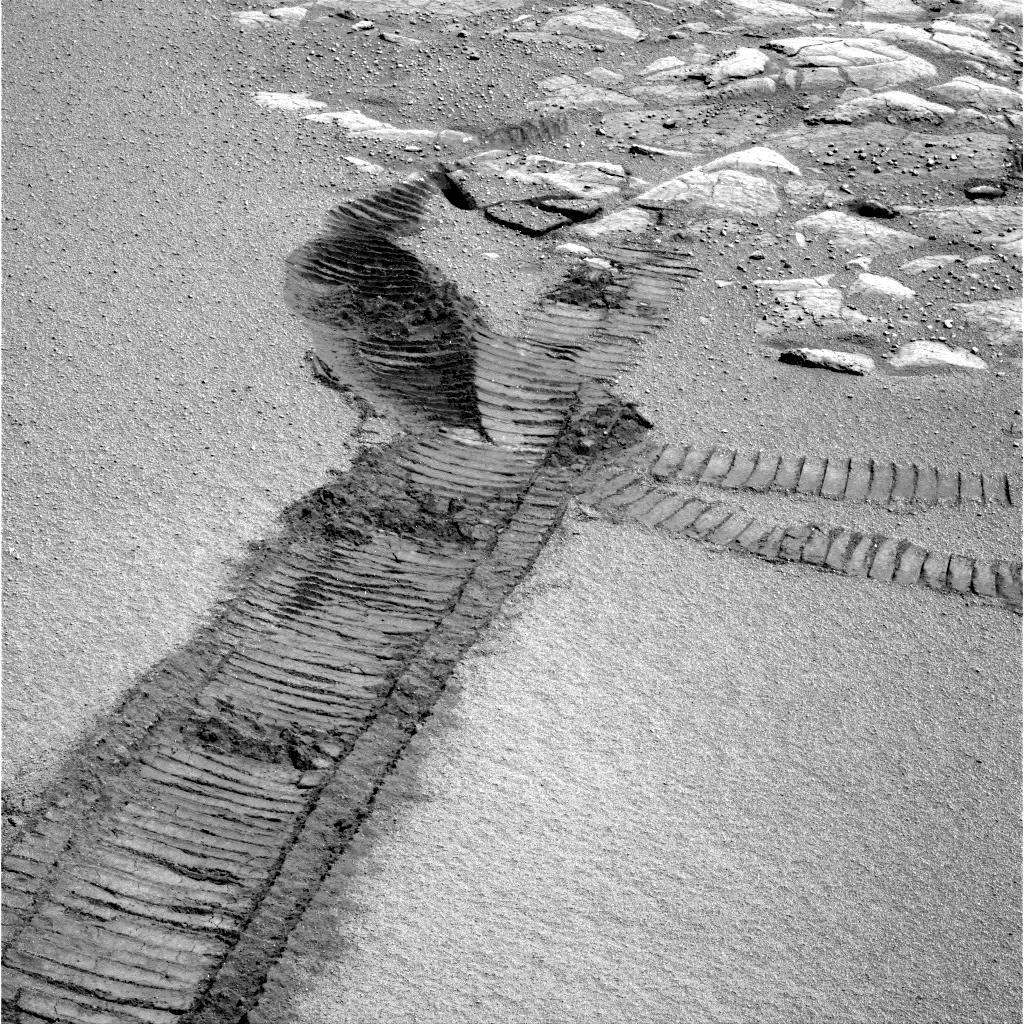
Terrain classes present: Bedrock, Gravel / Sand / Soil, Track